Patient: sex F, age 60
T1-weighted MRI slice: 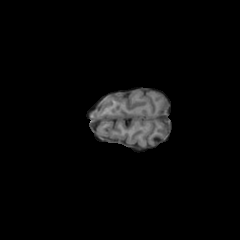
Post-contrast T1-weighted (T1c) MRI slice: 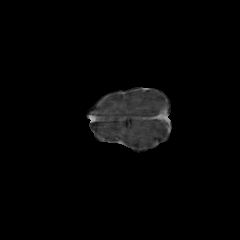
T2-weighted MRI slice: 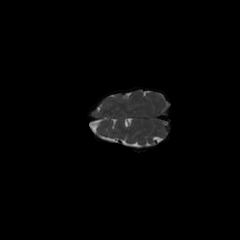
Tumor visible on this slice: no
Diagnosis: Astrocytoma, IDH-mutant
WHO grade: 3